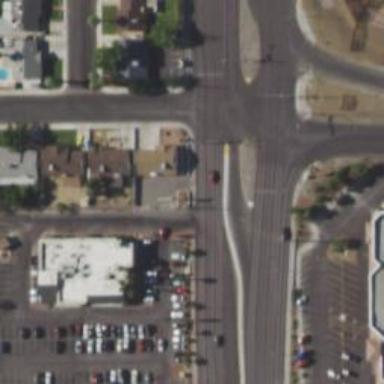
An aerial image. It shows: Asphalt road with primary link designation.